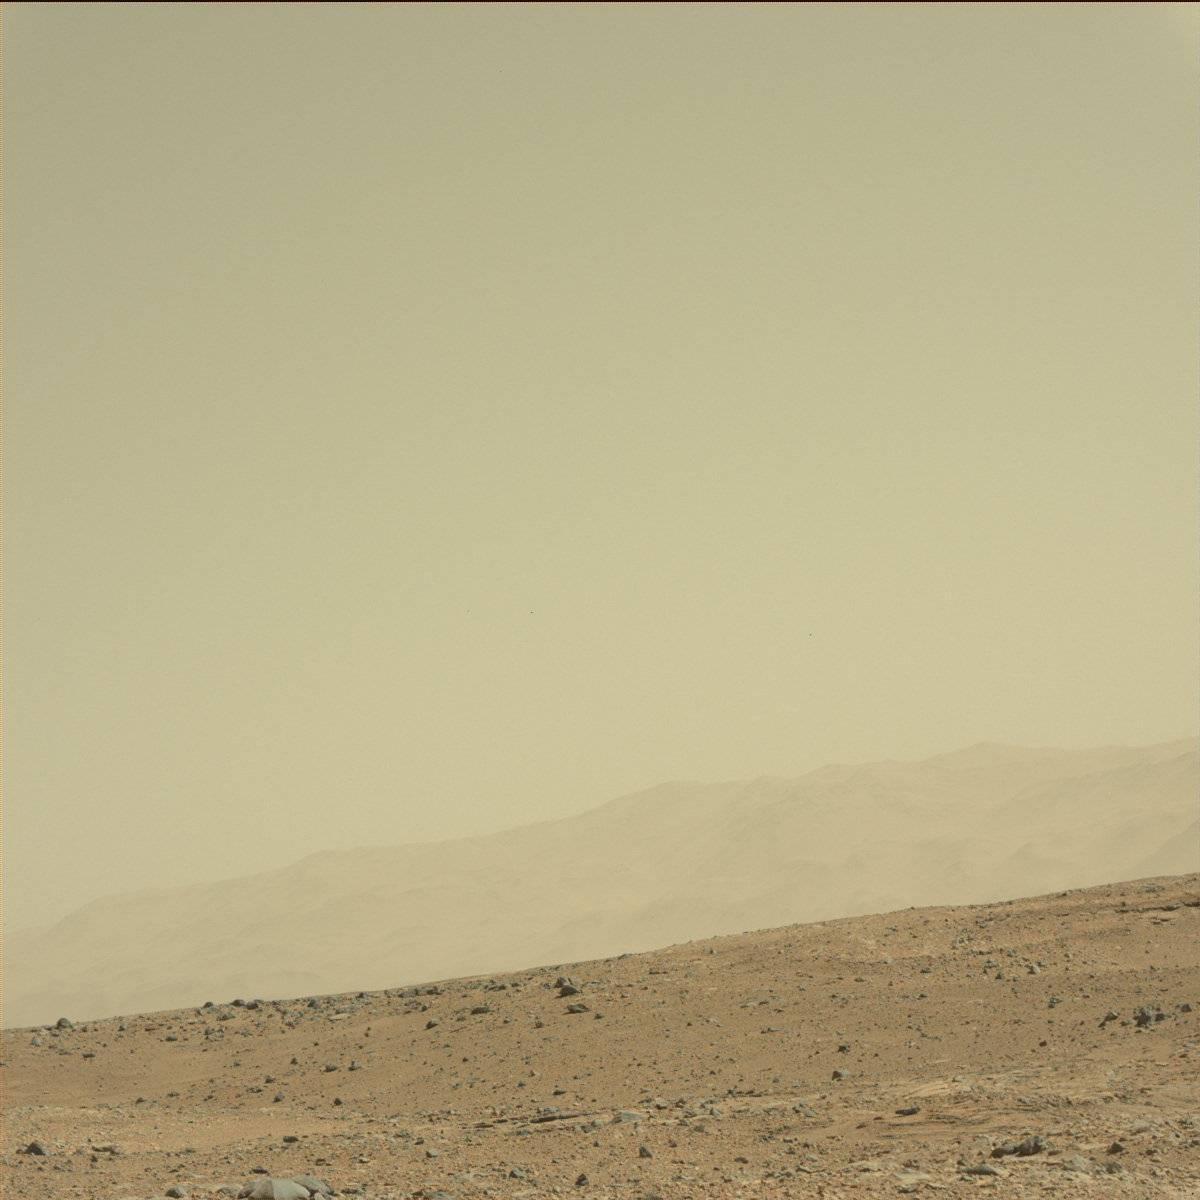
Terrain classes present: Bedrock, Ridge, Sand / Soil, Sky